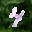
Label: 4